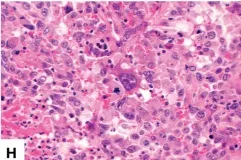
Histologic features of the SMARCA4-deficient undifferentiated carcinoma. Large cells [, X400.
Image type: pathology (h&e)